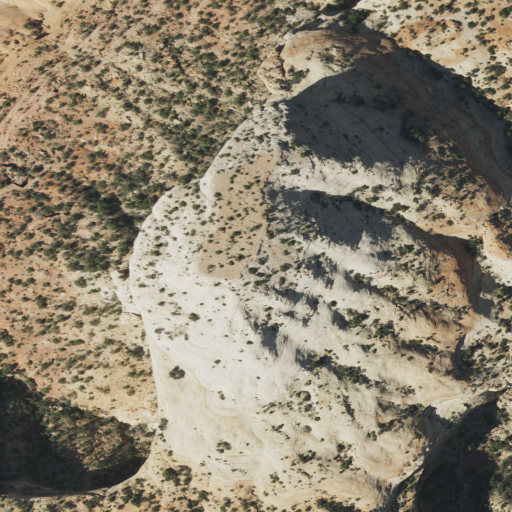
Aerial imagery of mountain in Utah named Observation Rock containing shrub, evergreen forest, and barren land